Field crop: maize
Growth stage: 1
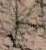
Species: salsola